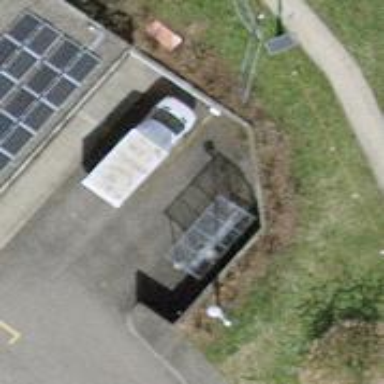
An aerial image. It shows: Bicycle parking facility.